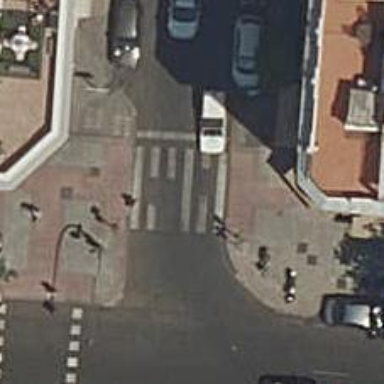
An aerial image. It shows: Crossing with traffic signals.